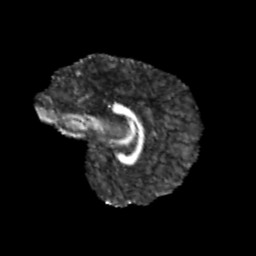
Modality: FA
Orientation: sagittal
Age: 12
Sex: male
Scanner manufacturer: siemens
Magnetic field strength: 3 T
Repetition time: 3.8 s
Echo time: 0.07 s